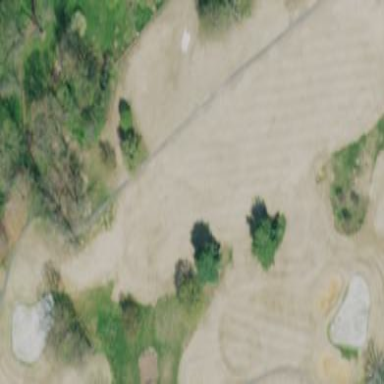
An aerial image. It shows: Grassy area designated as golf fairway.